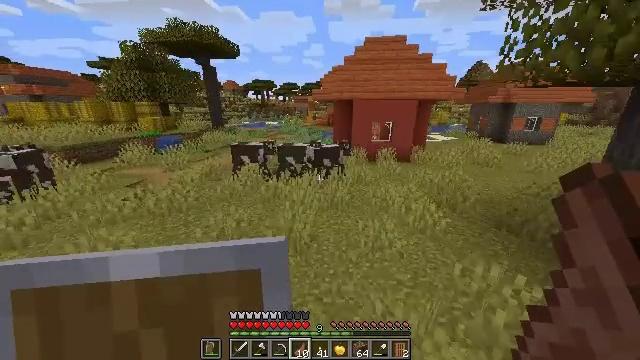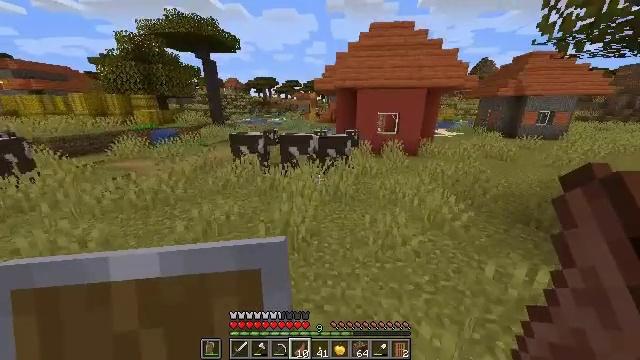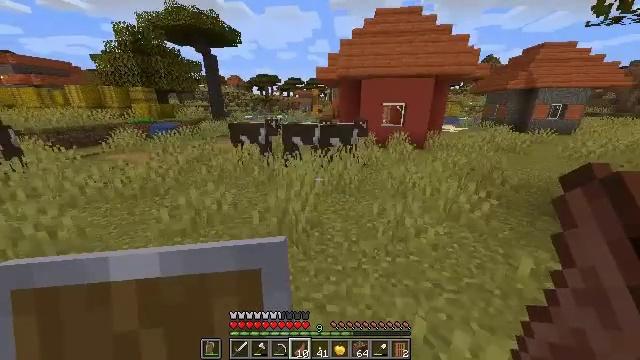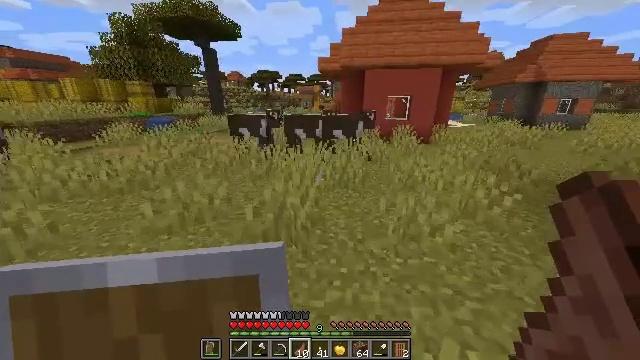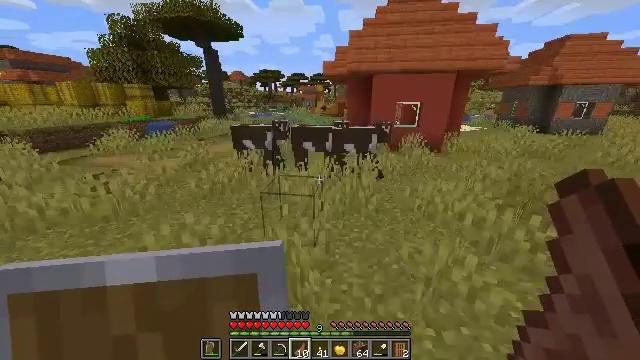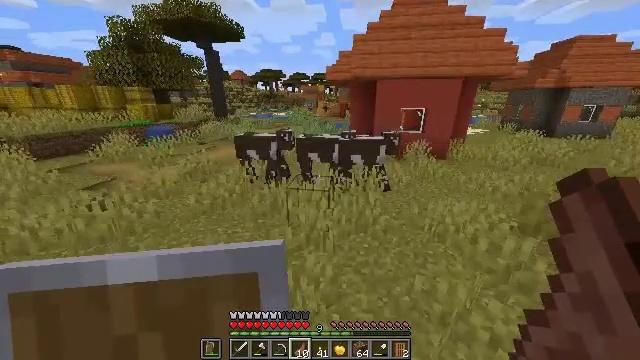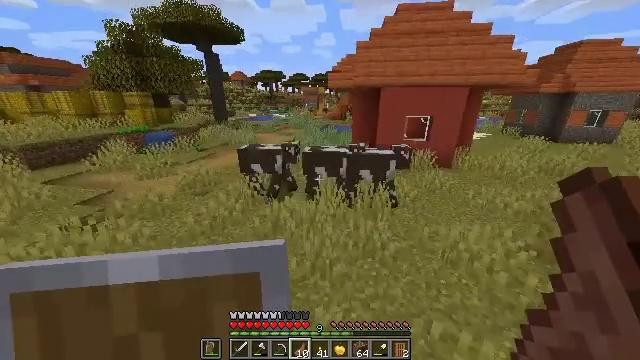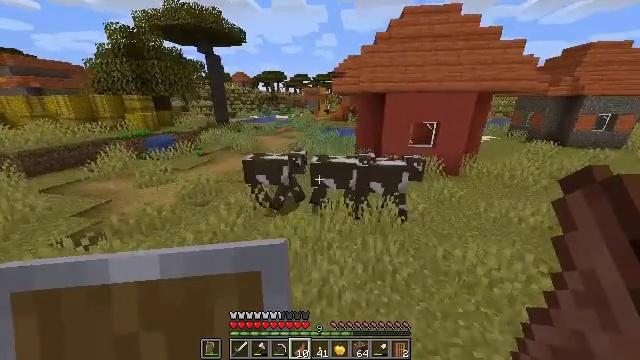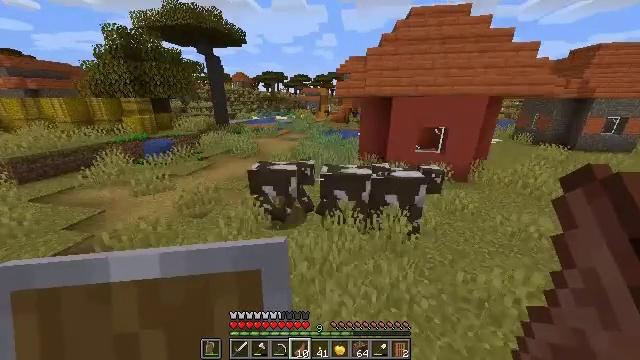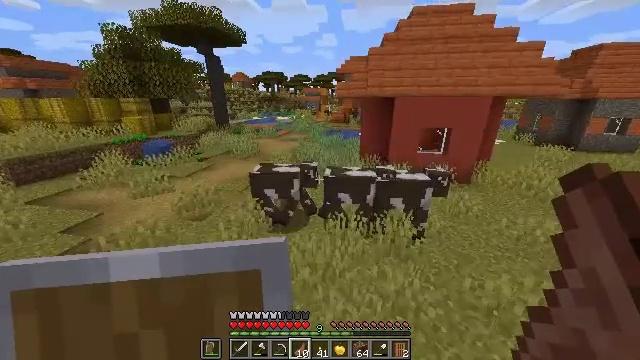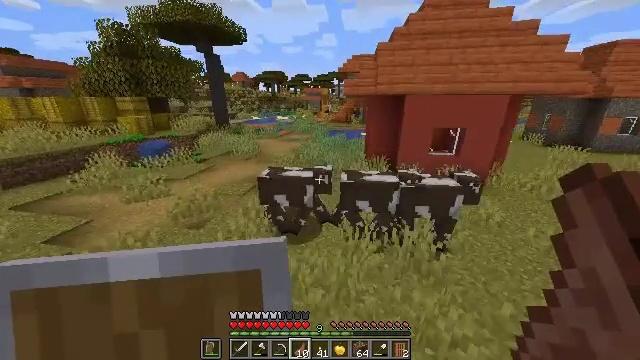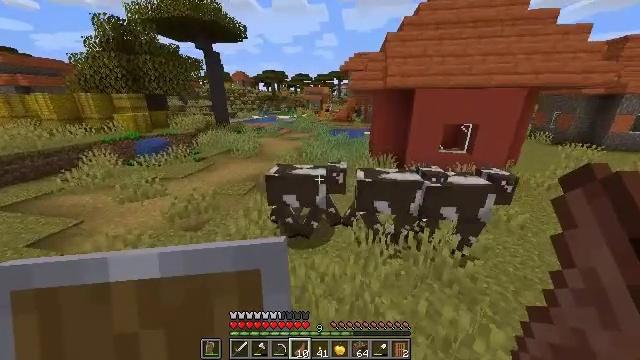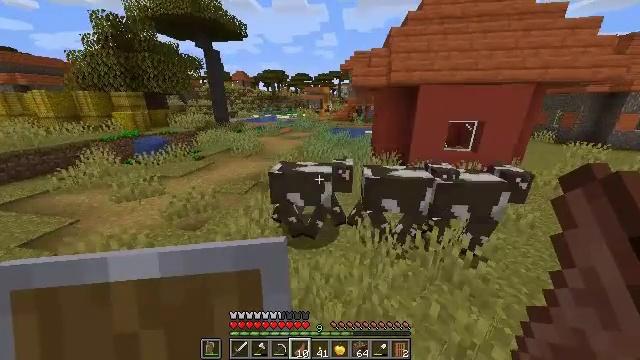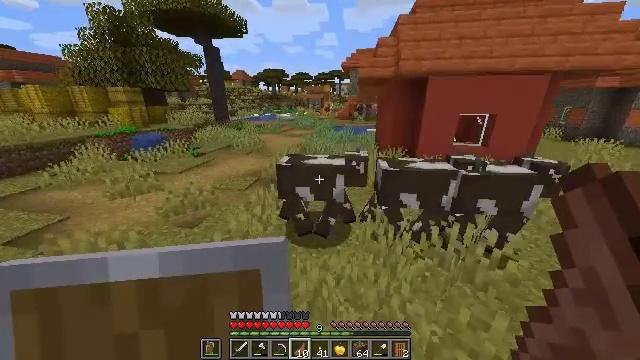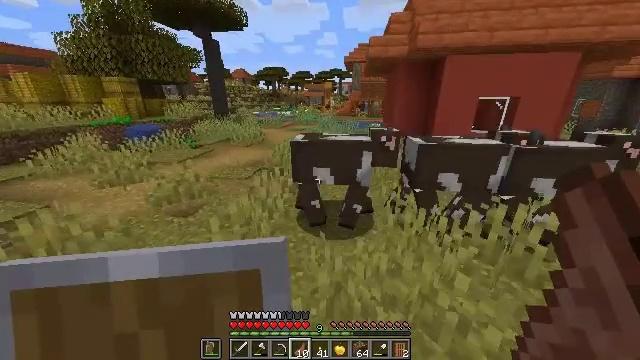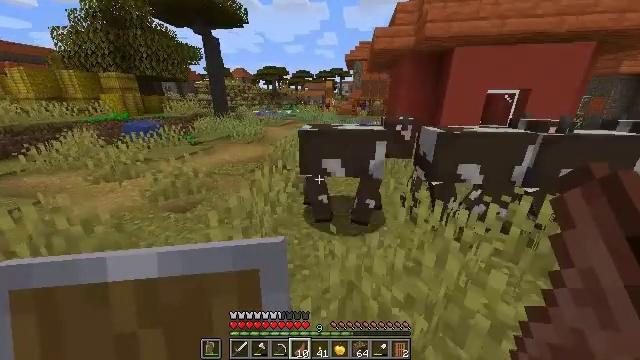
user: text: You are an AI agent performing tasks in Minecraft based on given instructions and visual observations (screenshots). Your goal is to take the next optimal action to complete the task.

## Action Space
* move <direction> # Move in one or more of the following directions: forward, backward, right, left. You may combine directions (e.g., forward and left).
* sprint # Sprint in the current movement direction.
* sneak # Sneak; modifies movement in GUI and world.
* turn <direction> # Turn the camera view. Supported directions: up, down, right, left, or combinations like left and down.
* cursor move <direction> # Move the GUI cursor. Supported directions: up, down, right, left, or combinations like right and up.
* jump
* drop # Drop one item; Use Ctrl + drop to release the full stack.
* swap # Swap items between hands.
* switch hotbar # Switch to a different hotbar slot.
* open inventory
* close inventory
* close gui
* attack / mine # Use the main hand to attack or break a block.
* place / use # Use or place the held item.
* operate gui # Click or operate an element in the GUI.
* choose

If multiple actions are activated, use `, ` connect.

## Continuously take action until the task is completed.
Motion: motion action
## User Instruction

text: Gather smooth stone from the ground.
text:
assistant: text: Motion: move forward, jump
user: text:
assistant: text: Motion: move forward and move left, jump
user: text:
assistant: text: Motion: move forward and move left, jump
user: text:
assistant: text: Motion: move forward and move left, jump
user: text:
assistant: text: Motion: move forward and move left, jump
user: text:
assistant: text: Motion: move forward and move left, jump
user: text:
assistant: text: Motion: move forward and move left, jump
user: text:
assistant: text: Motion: move forward and move left, jump
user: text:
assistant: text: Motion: move forward and move left, jump
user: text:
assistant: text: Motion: move forward and move left, jump
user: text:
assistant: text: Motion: move forward and move left, jump
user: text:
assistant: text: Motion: move forward and move left, jump
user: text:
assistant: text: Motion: move forward and move left, jump
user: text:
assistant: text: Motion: move forward and move left, jump
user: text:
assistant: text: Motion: move forward and move left, jump
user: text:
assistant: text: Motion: move forward and move left, jump
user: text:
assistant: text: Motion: move forward and move left, jump
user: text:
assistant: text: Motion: move forward and move left, jump
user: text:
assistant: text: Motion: move forward and move left, jump
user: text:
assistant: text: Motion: move forward and move left, jump
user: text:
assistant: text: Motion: move forward and move left, jump
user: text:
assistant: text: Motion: move forward and move left, jump
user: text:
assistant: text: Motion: move forward and move left, jump
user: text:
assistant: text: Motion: move forward and move left, jump
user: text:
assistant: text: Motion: move forward and move left, turn right, jump
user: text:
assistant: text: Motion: move forward and move left, turn right, jump
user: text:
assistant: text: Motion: move forward and move left, turn right and up, jump
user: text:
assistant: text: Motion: move forward and move left, turn right, jump
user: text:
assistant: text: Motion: move forward and move left, jump
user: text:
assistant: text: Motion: move forward and move left, jump